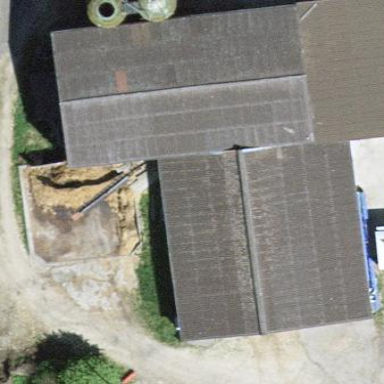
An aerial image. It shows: Farm auxiliary building.